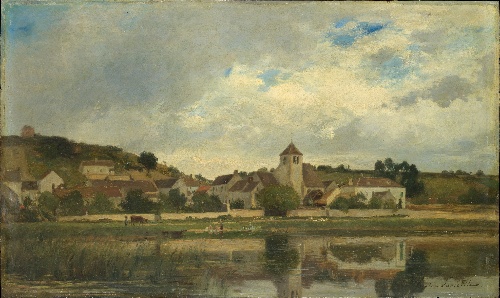
Title: The Village of La Celle-sous-Moret
Artist: Eugène Lavieille
Artist bio: French, Paris 1820–1889 Paris
Object type: Painting
Classification: Paintings
Medium: Oil on wood
Dimensions: 13 5/8 x 23 in. (34.6 x 58.4 cm)
Department: European Paintings
Credit line: Gift of Arthur Wiesenberger, 1960
Accession year: 1960
Repository: Metropolitan Museum of Art, New York, NY
Tags: Villages|Landscapes